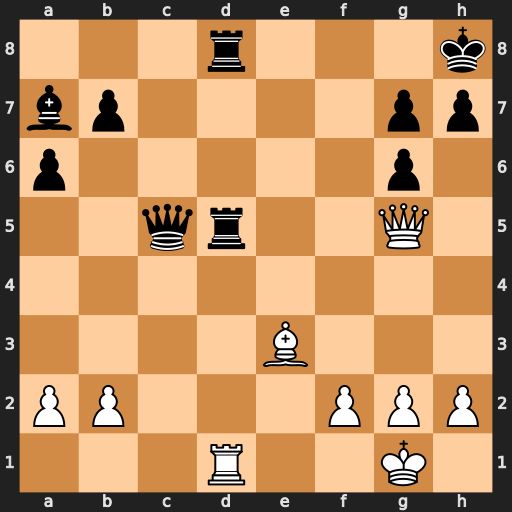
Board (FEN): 3r3k/bp4pp/p5p1/2qr2Q1/8/4B3/PP3PPP/3R2K1
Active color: w
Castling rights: -
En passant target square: -
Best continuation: Qxd8+ Rxd8 Rxd8+ Qf8 Rxf8#